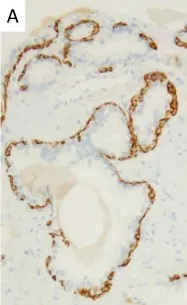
Histopathological examination findings. The first 10-core.
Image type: pathology (immunostaining)